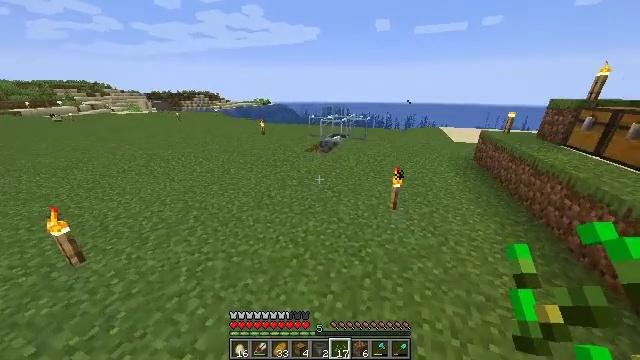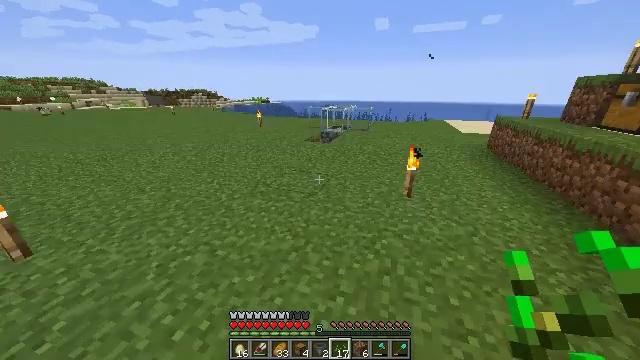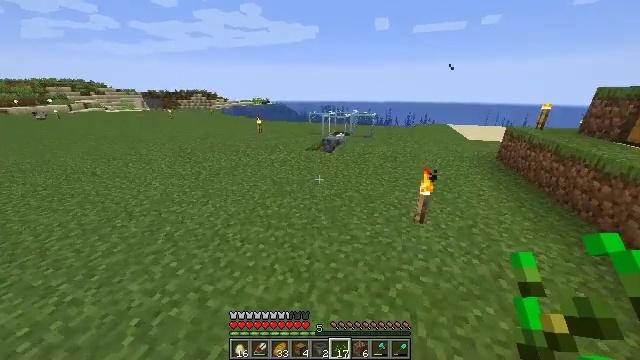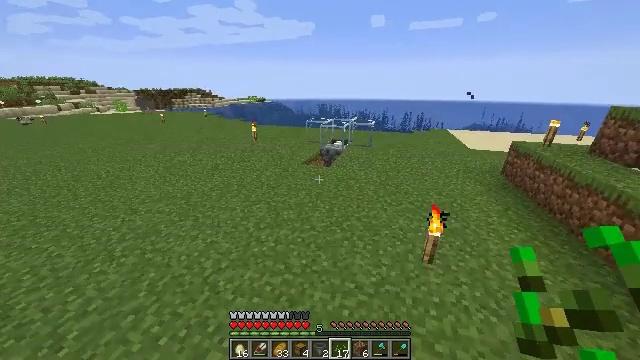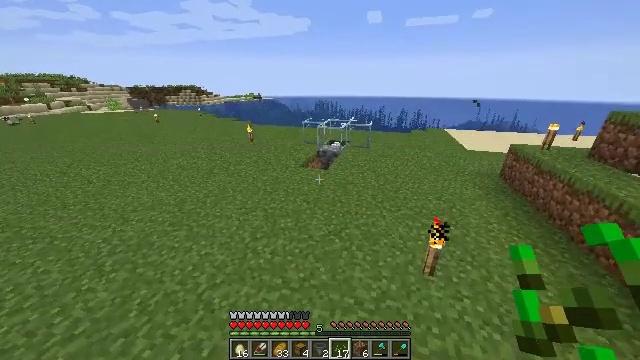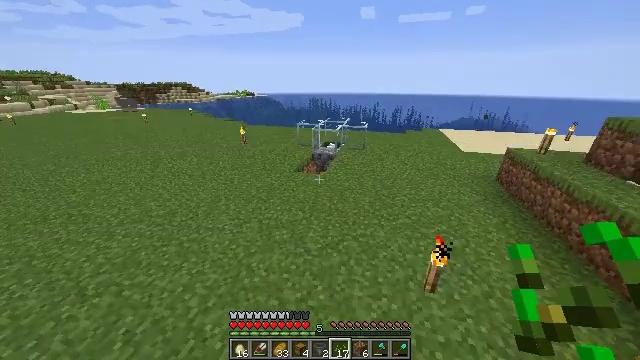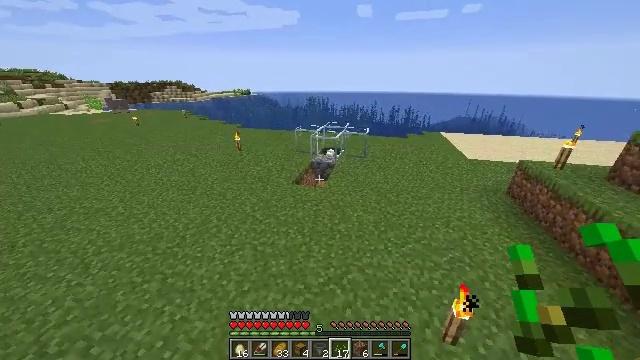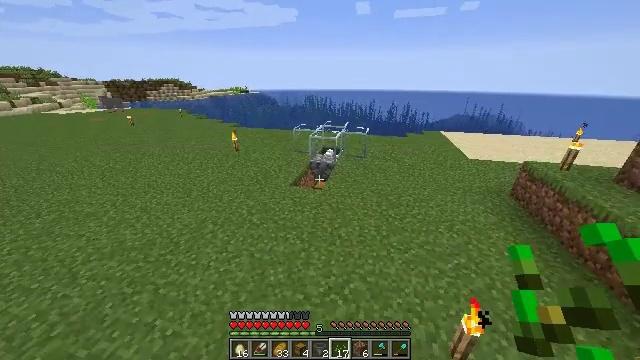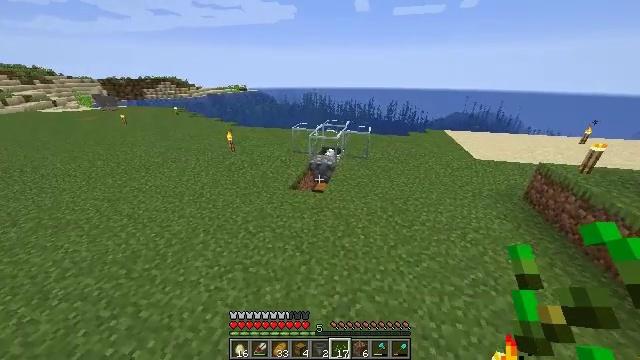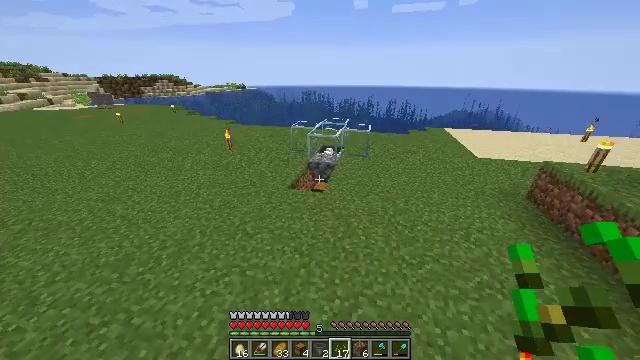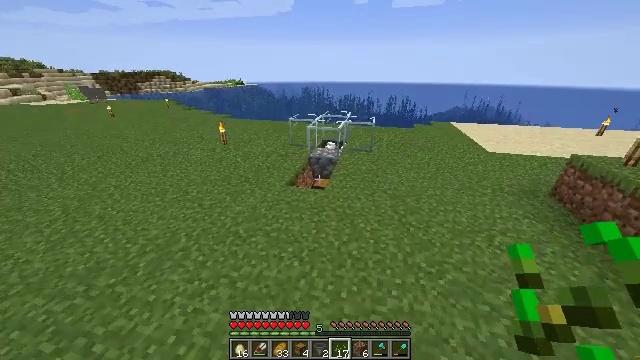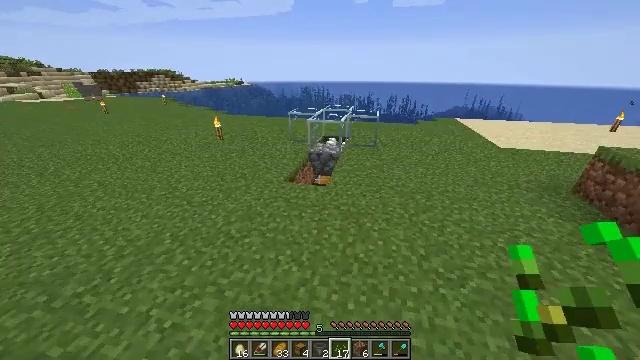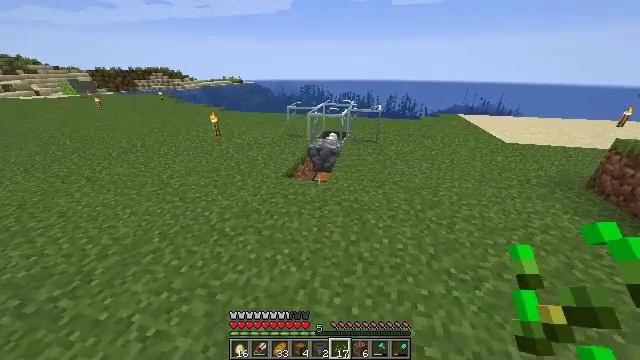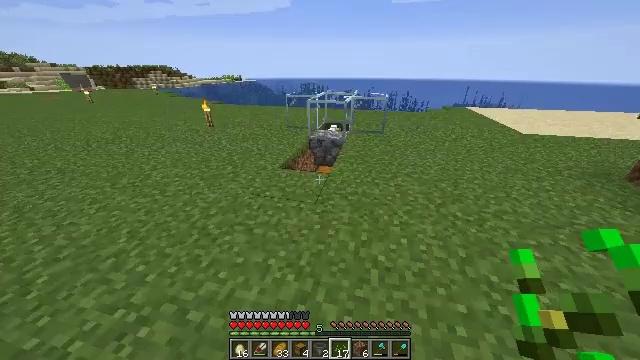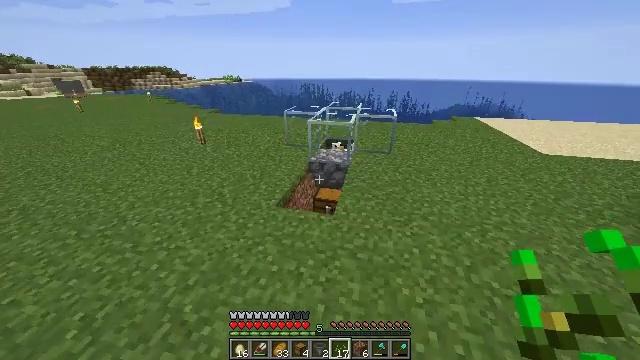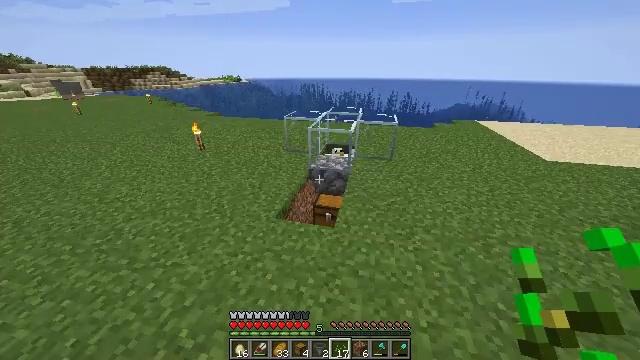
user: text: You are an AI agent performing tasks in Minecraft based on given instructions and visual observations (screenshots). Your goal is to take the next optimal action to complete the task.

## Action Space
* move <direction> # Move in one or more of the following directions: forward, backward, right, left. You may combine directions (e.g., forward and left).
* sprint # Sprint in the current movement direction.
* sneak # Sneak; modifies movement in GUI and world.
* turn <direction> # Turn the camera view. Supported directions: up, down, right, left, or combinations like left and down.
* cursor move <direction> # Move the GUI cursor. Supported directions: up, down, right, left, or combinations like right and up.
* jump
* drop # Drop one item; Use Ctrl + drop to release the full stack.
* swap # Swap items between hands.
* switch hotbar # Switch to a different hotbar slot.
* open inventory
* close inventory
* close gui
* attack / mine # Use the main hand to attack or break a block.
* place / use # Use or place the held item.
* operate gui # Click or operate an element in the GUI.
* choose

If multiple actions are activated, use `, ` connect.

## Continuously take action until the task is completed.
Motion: motion action
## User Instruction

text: Combat the zombie.
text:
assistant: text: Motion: move forward, sprint, jump
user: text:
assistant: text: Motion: move forward, sprint, jump
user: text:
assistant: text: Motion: move forward, sprint, jump
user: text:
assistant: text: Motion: move forward, jump
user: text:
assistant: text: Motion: move forward, turn right, jump
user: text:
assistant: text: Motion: move forward, jump
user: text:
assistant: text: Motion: move forward, jump
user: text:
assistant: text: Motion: move forward, jump
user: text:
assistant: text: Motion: move forward, jump
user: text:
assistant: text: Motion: move forward, jump
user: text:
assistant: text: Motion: move forward, jump
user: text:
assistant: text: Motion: move forward, sprint, jump
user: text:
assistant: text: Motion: move forward, sprint, jump
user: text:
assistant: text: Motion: move forward, sprint, jump
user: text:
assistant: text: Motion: move forward, sprint, jump
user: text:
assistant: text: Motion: move forward, jump
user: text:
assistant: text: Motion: move forward, jump
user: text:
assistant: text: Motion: move forward, turn down, jump
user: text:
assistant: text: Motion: turn down
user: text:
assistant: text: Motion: turn right and down
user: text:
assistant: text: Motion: turn right and down
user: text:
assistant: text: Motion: turn down
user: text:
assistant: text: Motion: turn down
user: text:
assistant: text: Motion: turn down
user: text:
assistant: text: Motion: turn right and down
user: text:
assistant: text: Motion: turn right and down
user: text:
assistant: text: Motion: turn right and down
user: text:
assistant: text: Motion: turn right and down
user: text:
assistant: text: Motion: turn right and down
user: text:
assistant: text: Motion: turn right and down